Question: How to add bullets points in a TextField widget similar to the Notes app in IOS?

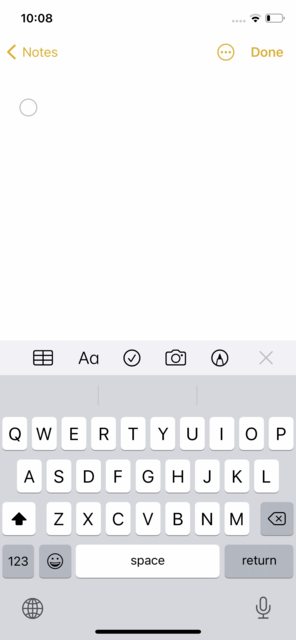
Answer: You can use Unicode code to achieve this. Add the following Unicode ( ) to your TextField using TextEditingController. You may also need to change the position of the cursor when adding text to your TextEditingController. This depends on your requirement and you will understand when you test this.
'''
TextEditingController _textController = new TextEditingController();
_textController.text = " O ";
'''
Yes. of course you need a custom button or something to trigger this event like in the note of IOS.
You can create a custom keyboard with an extra button to add bullets or a floating deck with a button like the Note app. Or simply give a button on the screen.